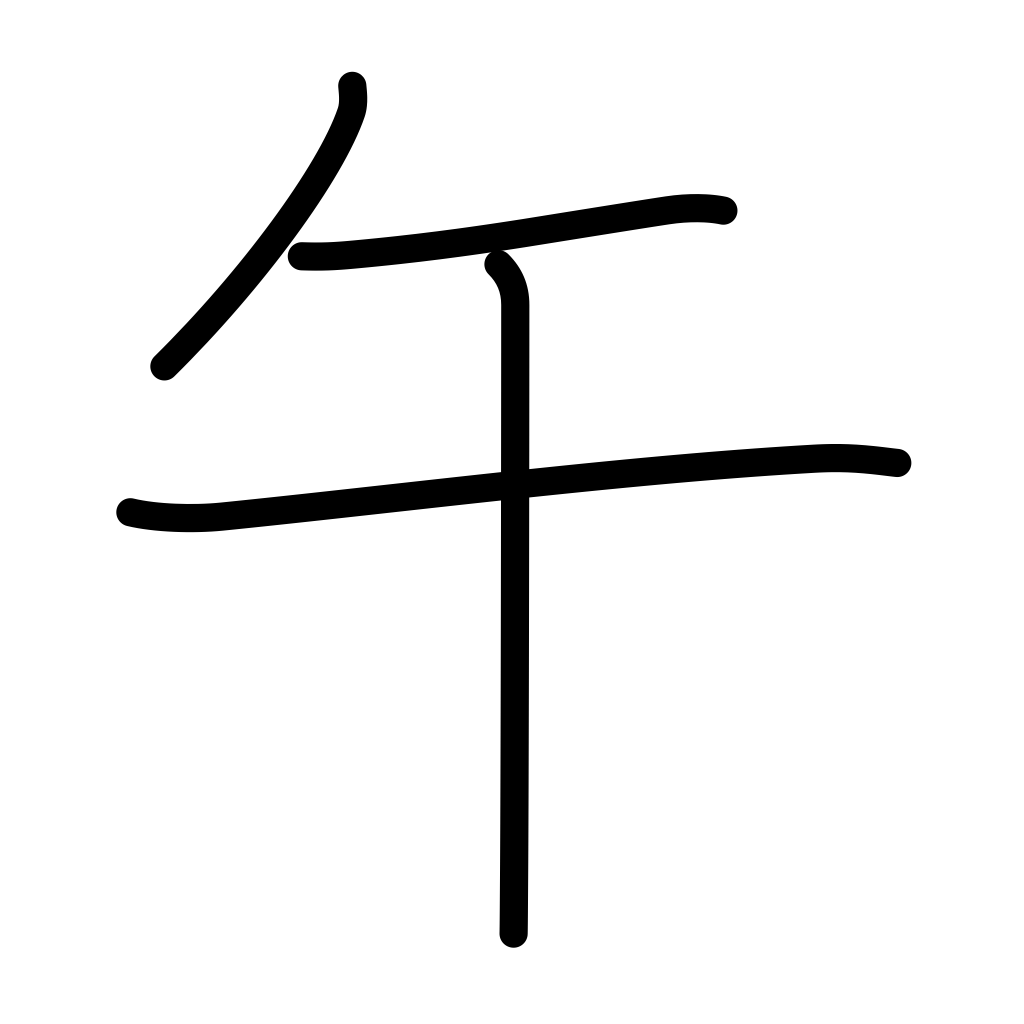
Meaning: noon, sign of the horse, 11AM-1PM, seventh sign of Chinese zodiac